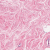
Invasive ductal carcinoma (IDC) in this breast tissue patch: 0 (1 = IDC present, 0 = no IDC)